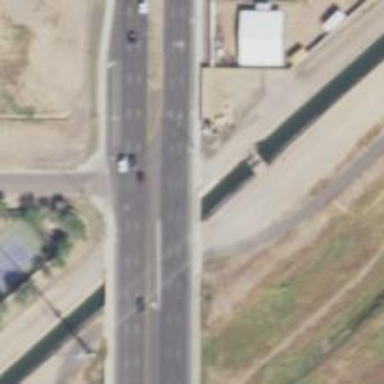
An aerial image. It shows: Footway on bridge.